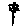
Label: flower